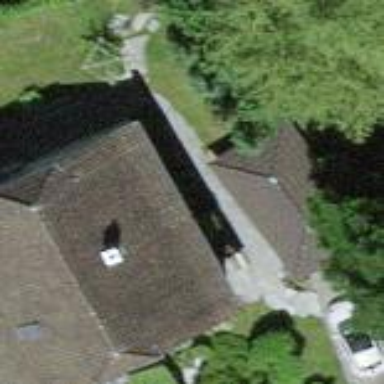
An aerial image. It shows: House with hipped roof.